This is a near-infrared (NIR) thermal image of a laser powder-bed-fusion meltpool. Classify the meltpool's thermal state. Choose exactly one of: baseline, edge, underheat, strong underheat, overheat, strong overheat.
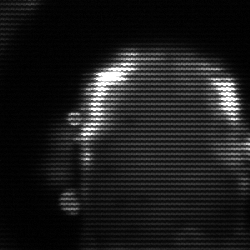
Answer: baseline